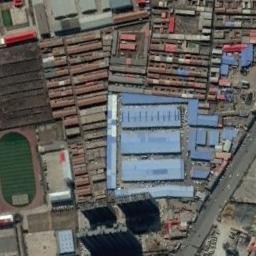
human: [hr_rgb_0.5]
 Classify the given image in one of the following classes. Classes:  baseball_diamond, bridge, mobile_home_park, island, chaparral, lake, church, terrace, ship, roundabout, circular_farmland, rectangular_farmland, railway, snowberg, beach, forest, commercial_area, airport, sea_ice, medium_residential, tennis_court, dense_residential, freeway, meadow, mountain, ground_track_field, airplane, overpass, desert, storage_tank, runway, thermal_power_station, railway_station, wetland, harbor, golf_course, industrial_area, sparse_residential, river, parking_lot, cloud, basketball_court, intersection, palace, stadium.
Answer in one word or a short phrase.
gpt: industrial_area